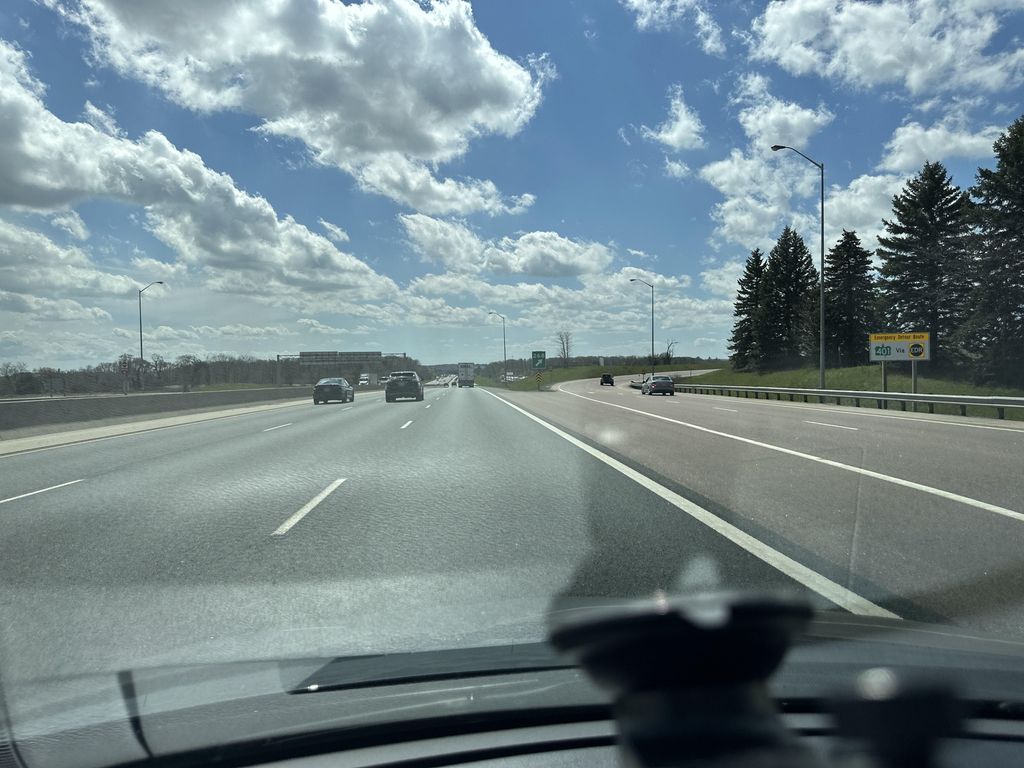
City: kitchener-waterloo